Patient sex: F
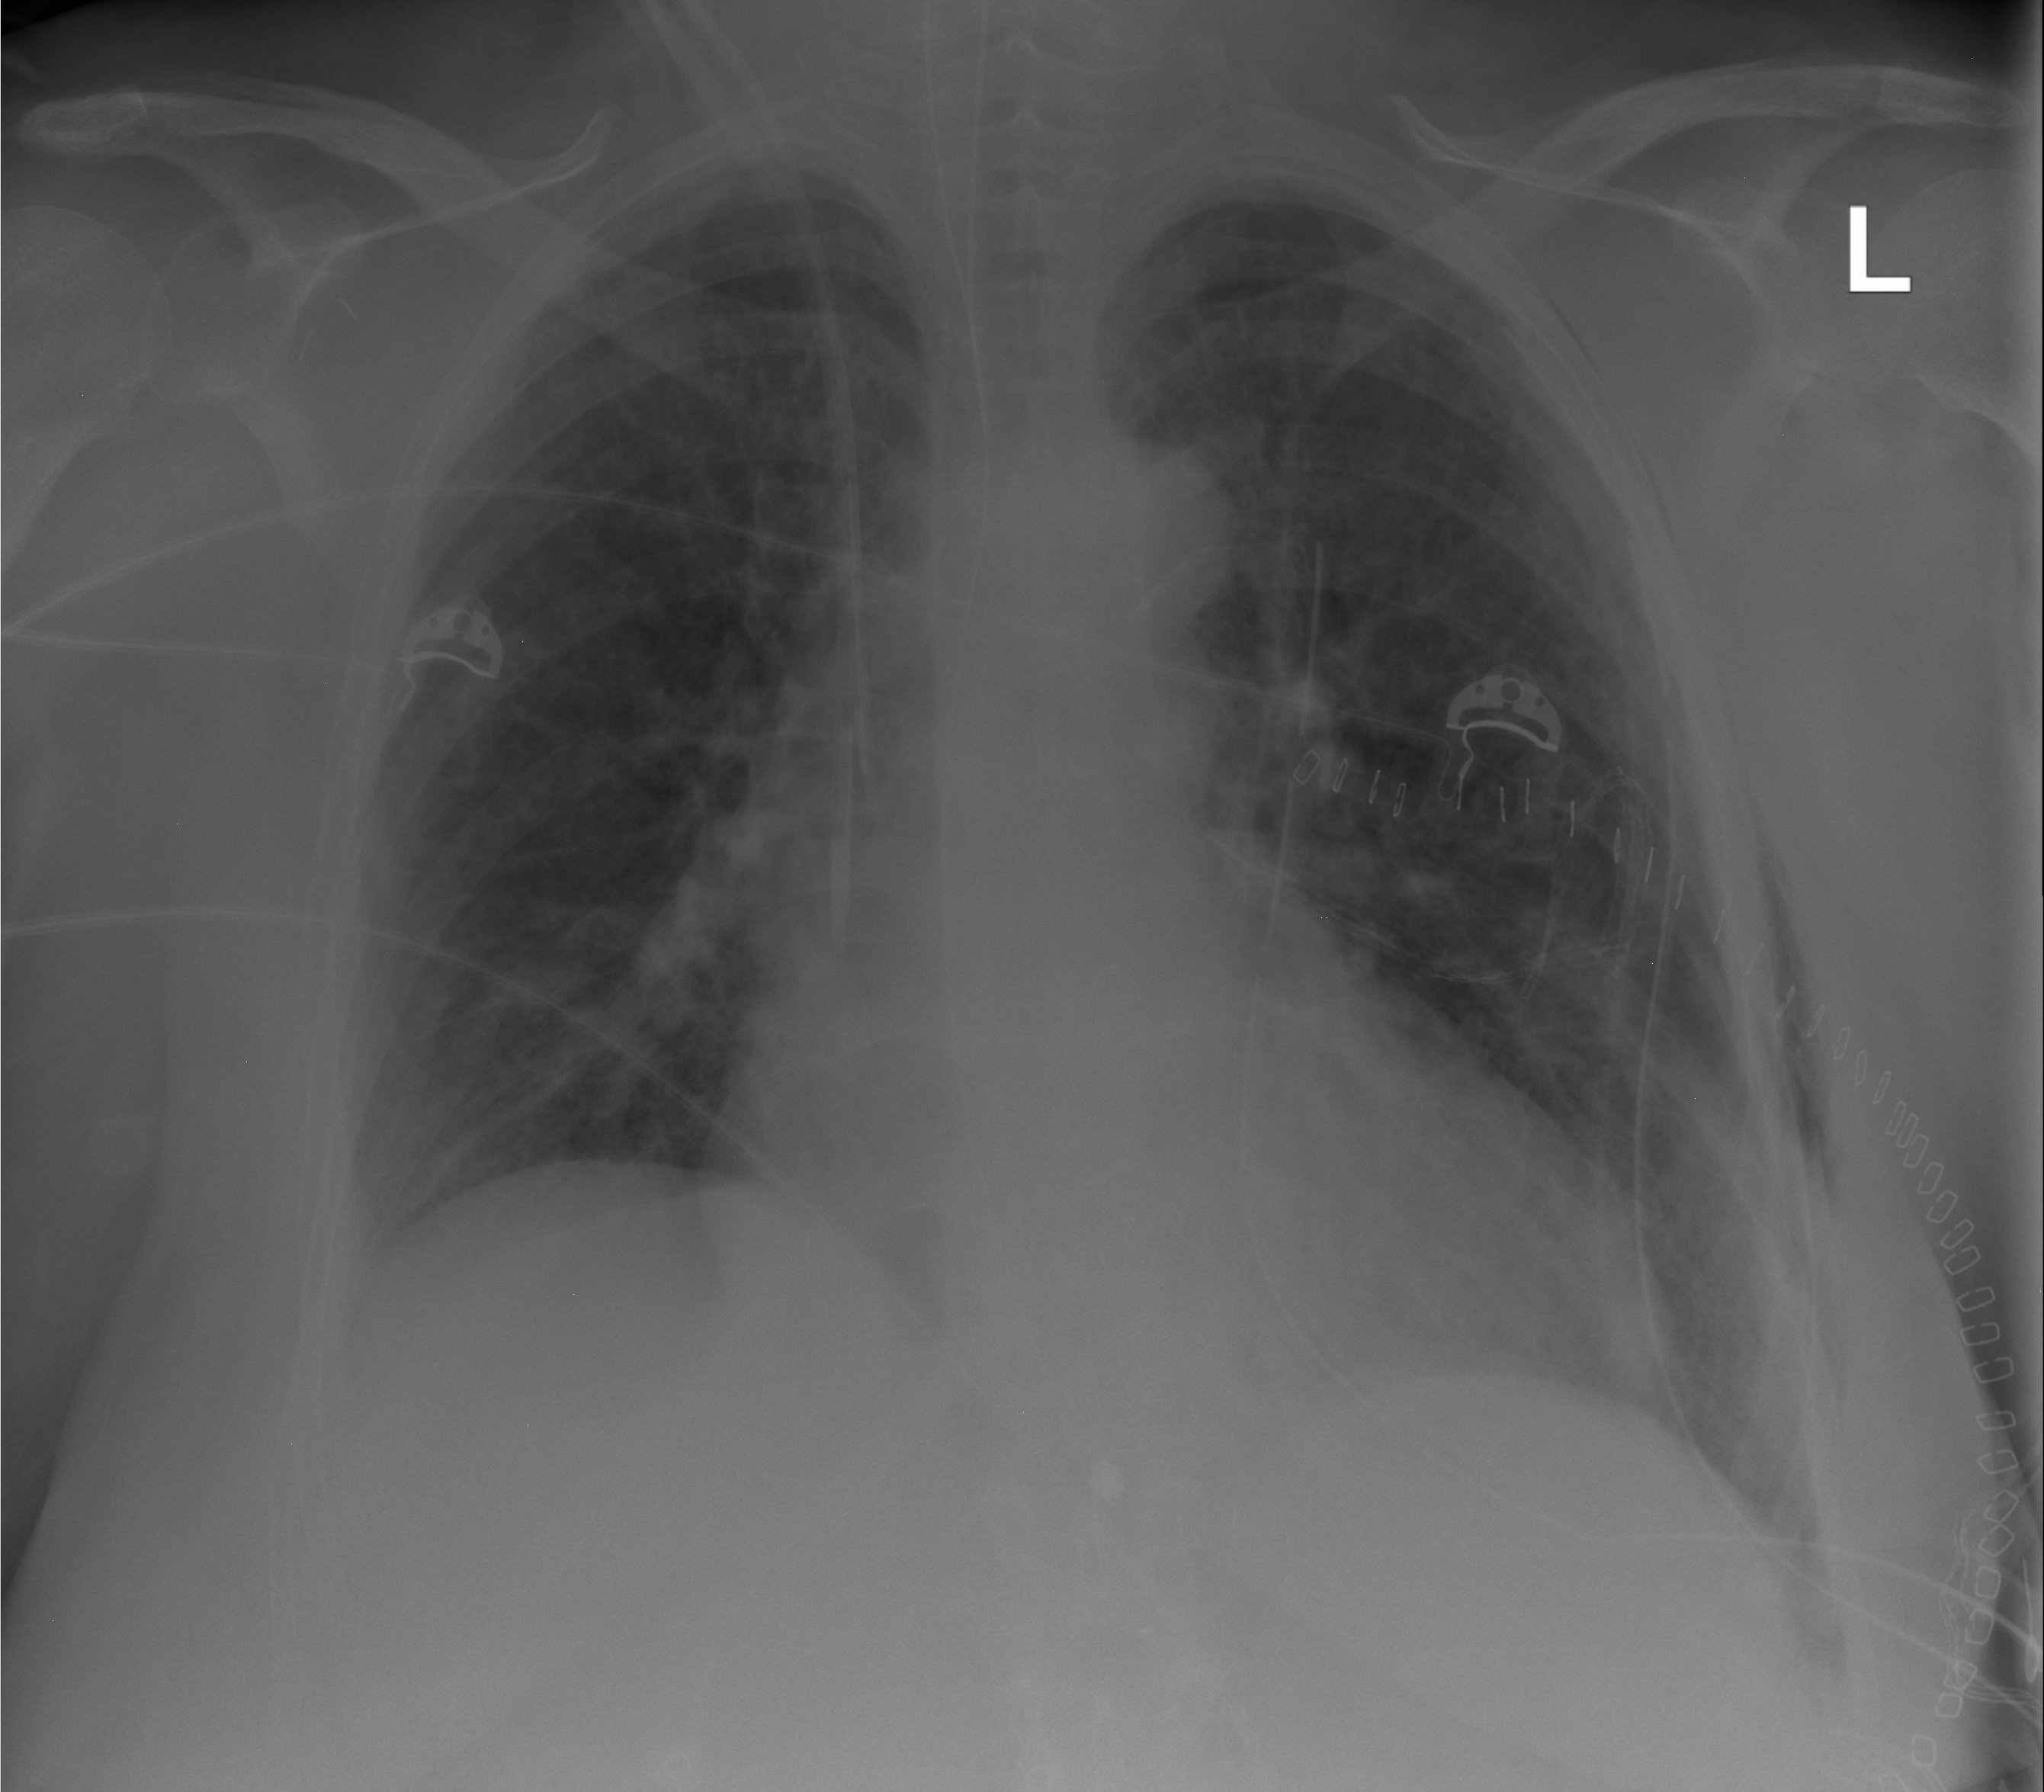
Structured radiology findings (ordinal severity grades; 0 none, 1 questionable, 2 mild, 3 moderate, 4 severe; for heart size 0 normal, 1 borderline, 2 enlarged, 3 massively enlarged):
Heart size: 1
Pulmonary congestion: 2
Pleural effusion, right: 0
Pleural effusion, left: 0
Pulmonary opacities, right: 0
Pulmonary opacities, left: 0
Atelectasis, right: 1
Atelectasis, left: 2